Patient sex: M
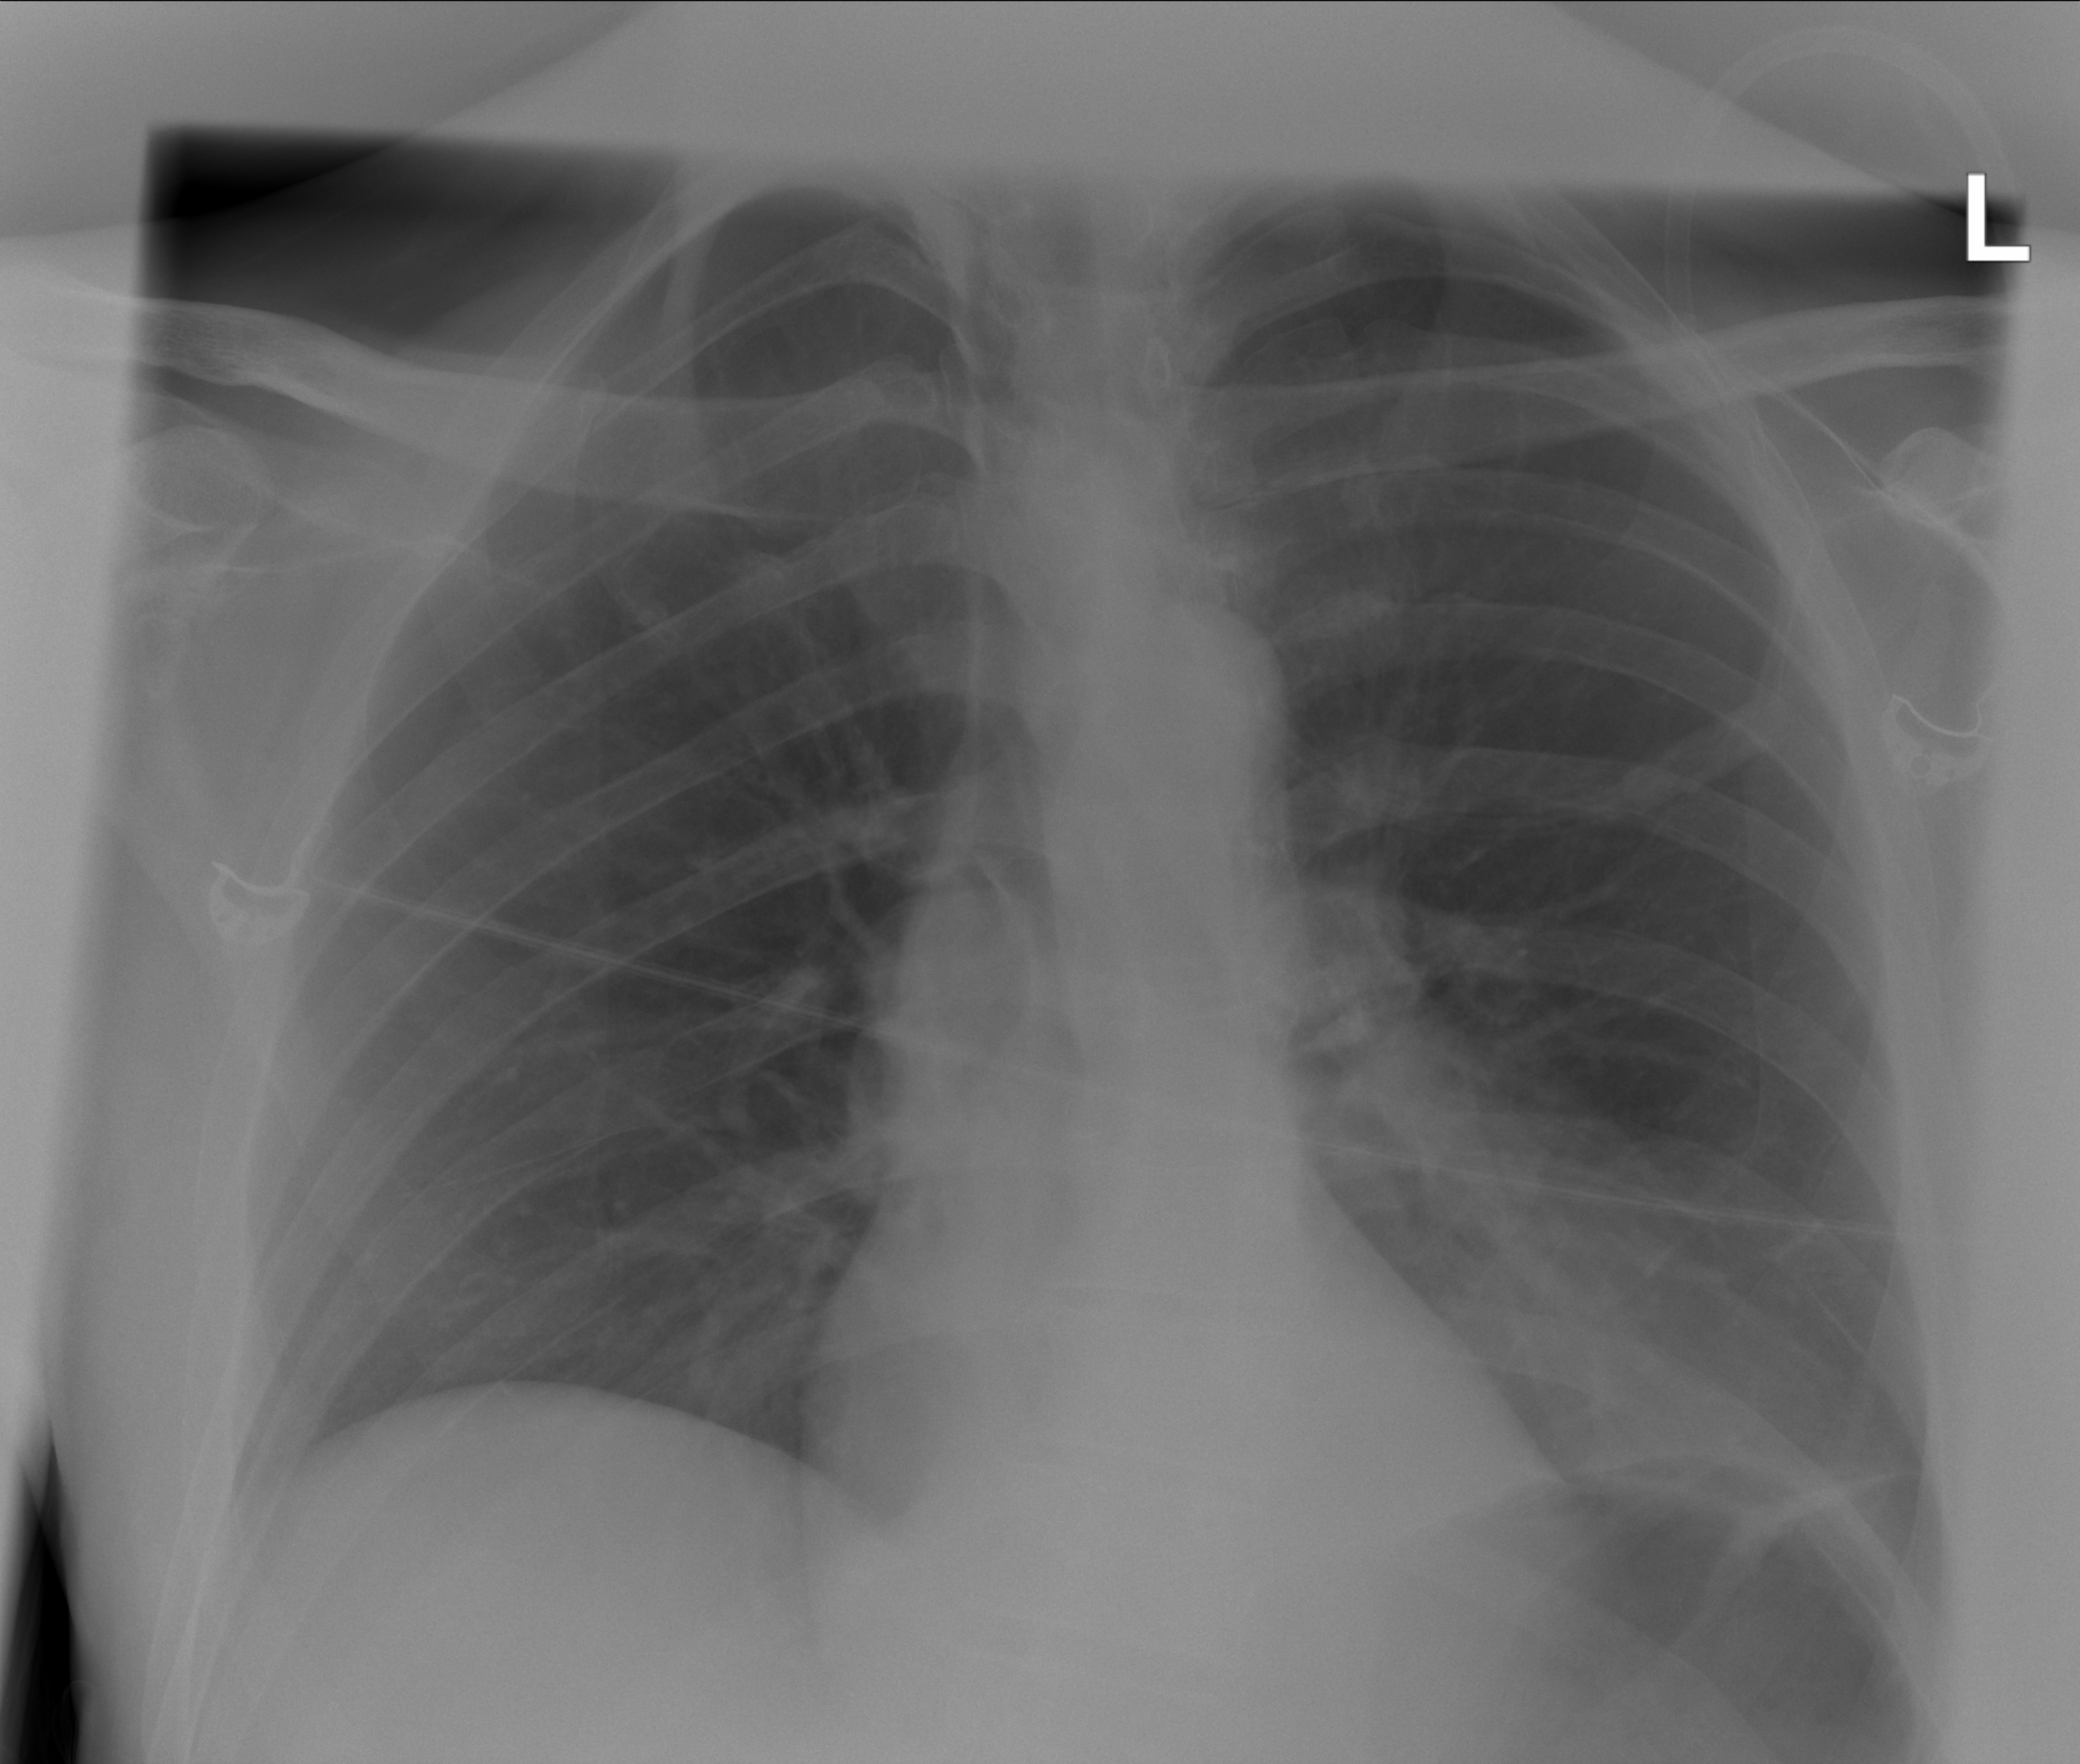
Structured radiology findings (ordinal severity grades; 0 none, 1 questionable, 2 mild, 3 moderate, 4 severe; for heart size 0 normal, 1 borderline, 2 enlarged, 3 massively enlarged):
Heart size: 0
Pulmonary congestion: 0
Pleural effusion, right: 0
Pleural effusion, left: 0
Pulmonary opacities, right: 0
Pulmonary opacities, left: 0
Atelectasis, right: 0
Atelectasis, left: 2